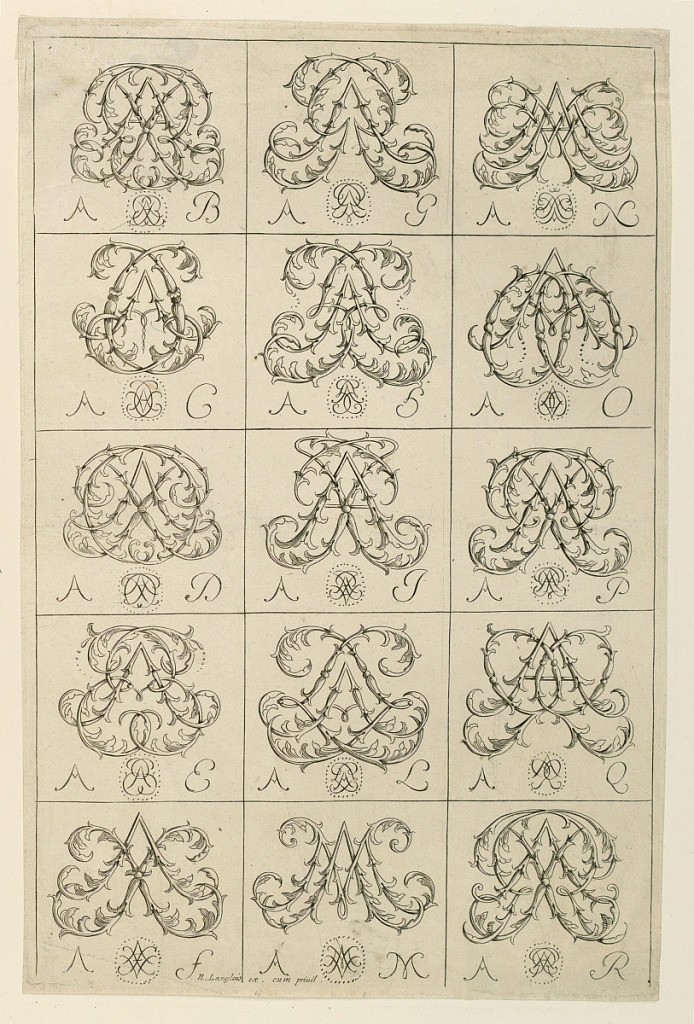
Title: Engraving: Monograms of Two Letters
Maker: Nicolas Langlois, French, 1640 - 1703
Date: ca. 1765
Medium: Black ink on white paper
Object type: Print
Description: Vertical rectangle. Fifteen monograms in five rows. The letters are composed of leaf scrolls. They are letter A combination with other letters. It starts with B and ends with R.